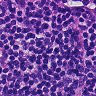
Metastatic tissue present: no